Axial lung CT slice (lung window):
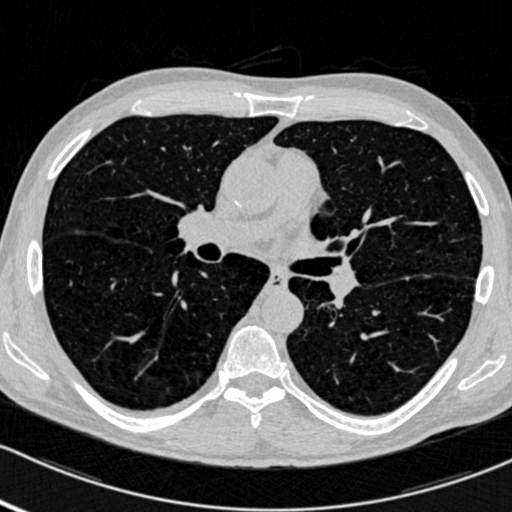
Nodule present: no